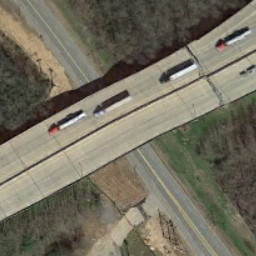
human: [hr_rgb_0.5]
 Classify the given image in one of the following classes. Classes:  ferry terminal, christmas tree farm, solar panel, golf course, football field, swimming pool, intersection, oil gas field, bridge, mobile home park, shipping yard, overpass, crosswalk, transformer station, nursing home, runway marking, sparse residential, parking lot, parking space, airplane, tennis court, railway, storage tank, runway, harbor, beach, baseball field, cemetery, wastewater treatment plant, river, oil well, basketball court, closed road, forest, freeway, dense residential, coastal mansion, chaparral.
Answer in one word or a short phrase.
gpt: overpass